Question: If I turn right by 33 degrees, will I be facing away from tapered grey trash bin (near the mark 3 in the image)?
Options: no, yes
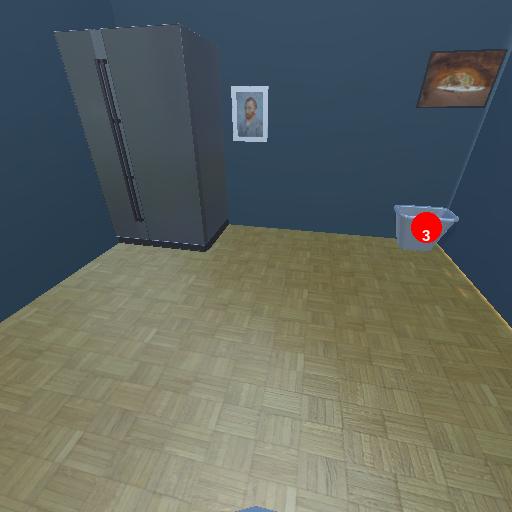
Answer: no